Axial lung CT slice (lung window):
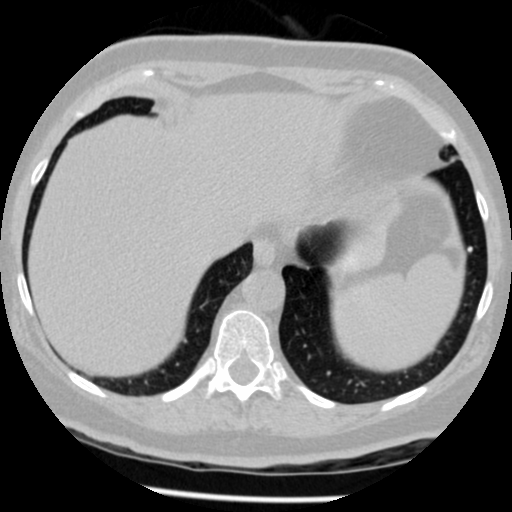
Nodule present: yes
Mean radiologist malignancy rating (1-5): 1